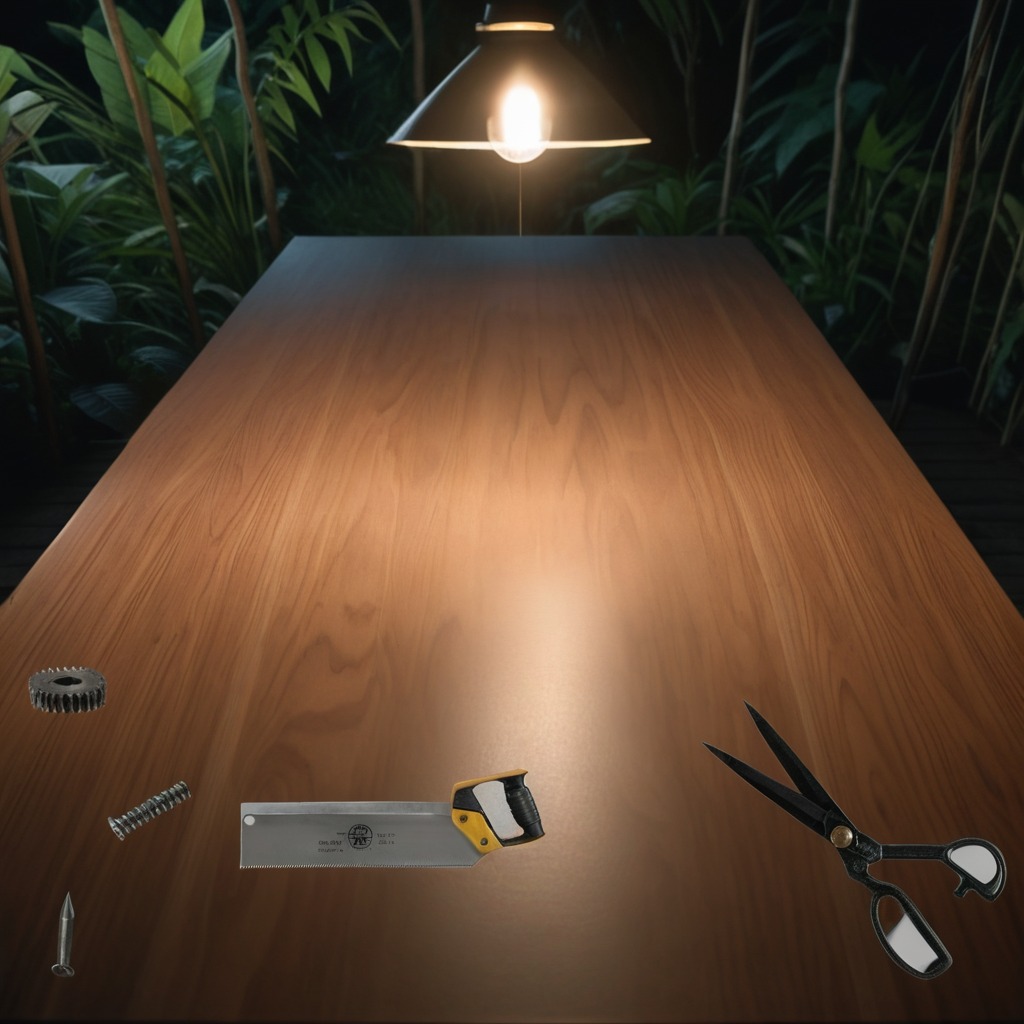
A steel gear with teeth, an iron nail, a coiled metal spring, a handheld metal saw, and a pair of scissors are lying on a wooden table inside a jungle field workshop tent at night dim ambient light soft shadows worn but